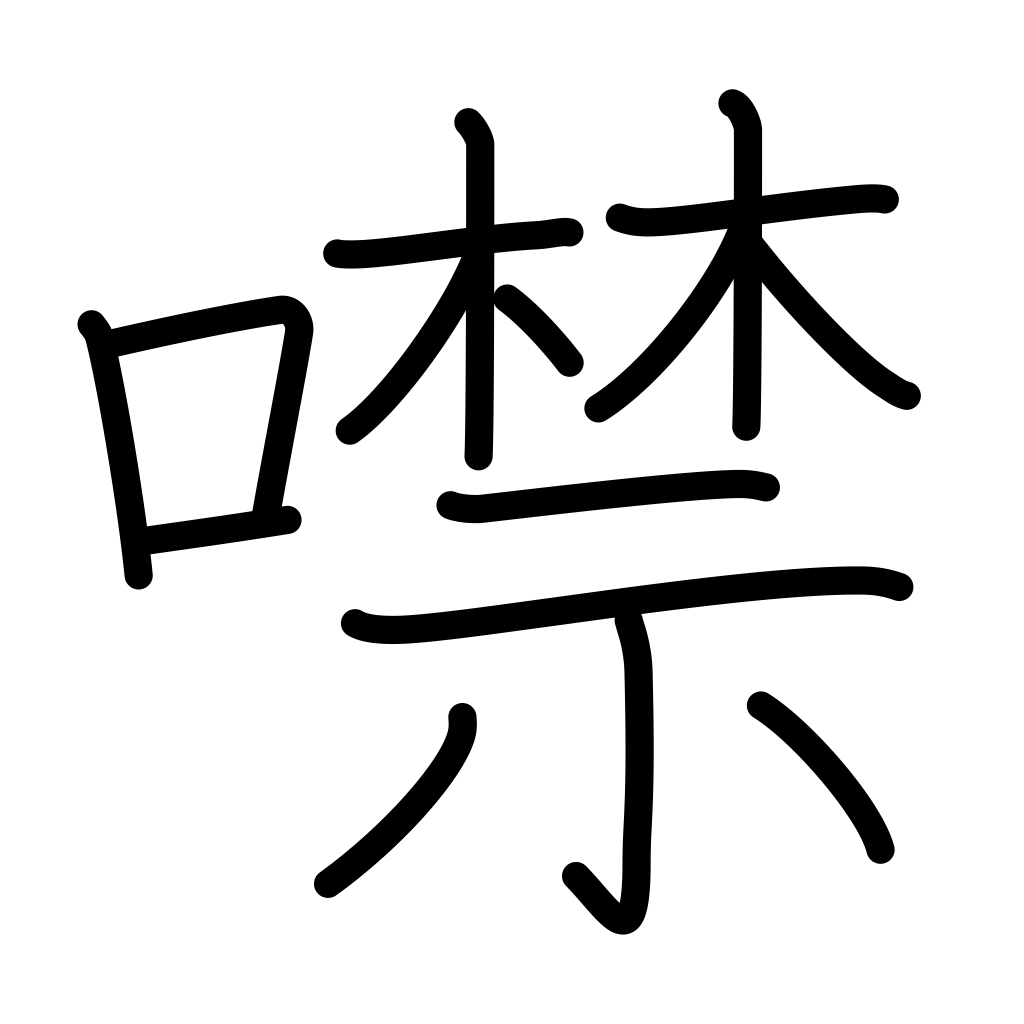
Meaning: shut up